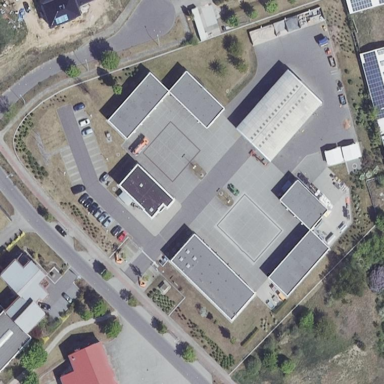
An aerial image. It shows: Public facility.